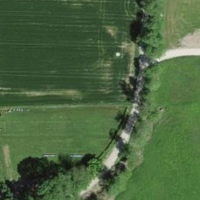
EUNIS habitat code: 52
Species observed at this site:
Plantago lanceolata
Euonymus europaeus
Geranium robertianum
Galium aparine
Argentina anserina
Taraxacum officinale
Neottia ovata
Lamium galeobdolon